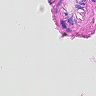
Metastatic tissue present: no